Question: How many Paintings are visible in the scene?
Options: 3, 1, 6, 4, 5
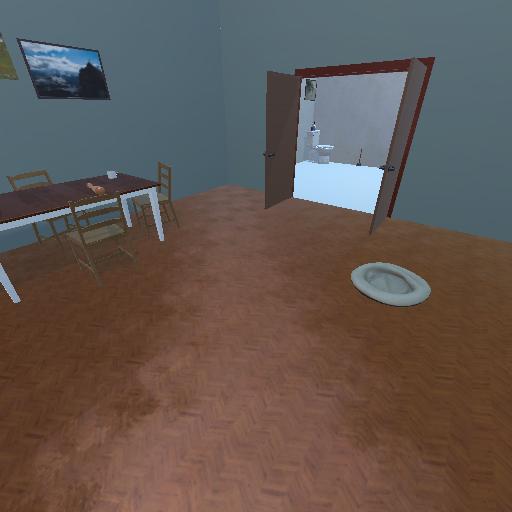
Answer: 3